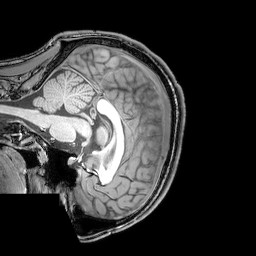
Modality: T1w
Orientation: sagittal
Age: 24
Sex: male
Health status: healthy
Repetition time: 0.081 s
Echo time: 0.037 s